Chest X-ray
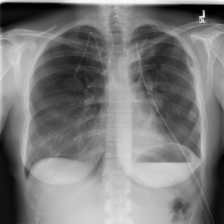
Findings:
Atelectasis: negative
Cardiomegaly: negative
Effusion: negative
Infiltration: negative
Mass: negative
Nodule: negative
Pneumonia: negative
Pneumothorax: positive
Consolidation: negative
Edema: negative
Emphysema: negative
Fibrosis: negative
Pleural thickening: negative
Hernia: negative